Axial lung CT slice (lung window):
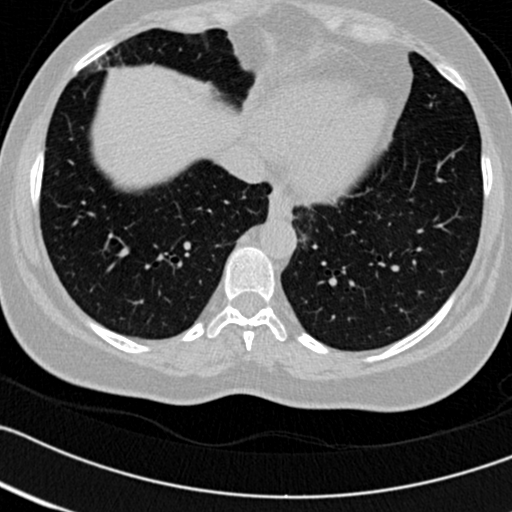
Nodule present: no